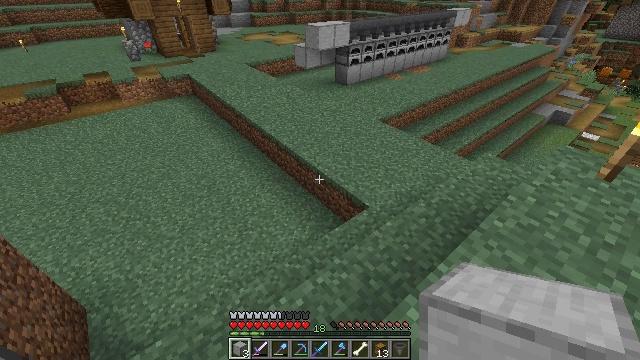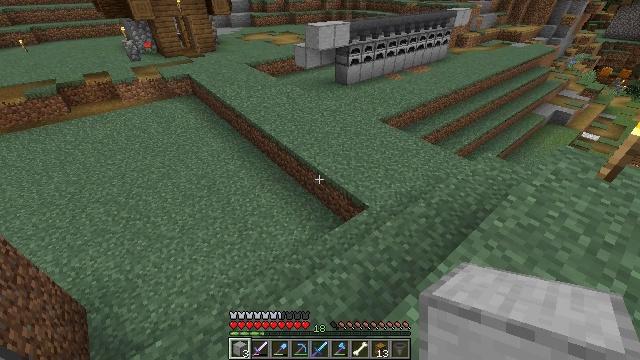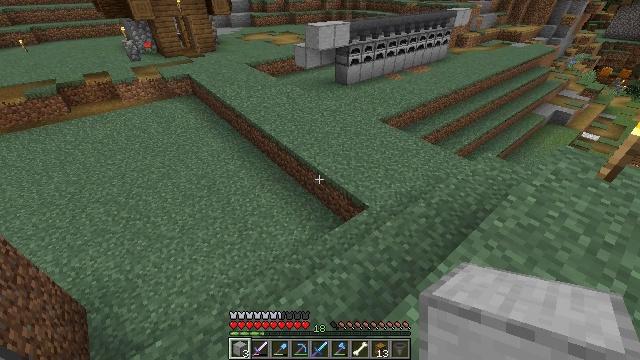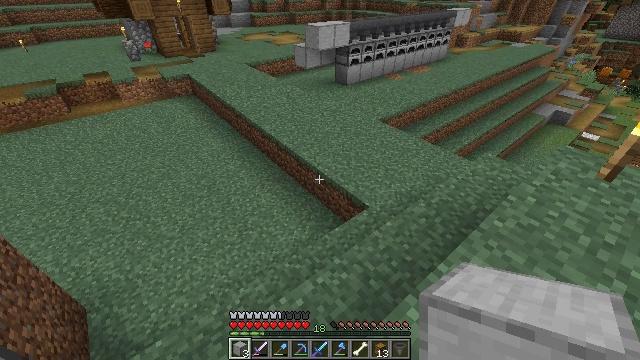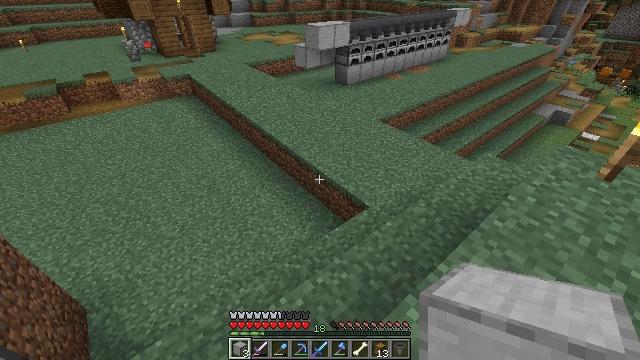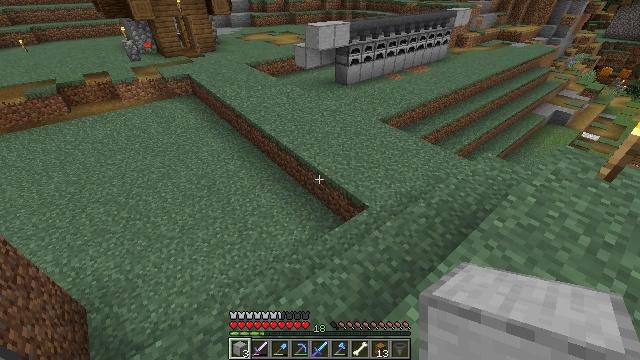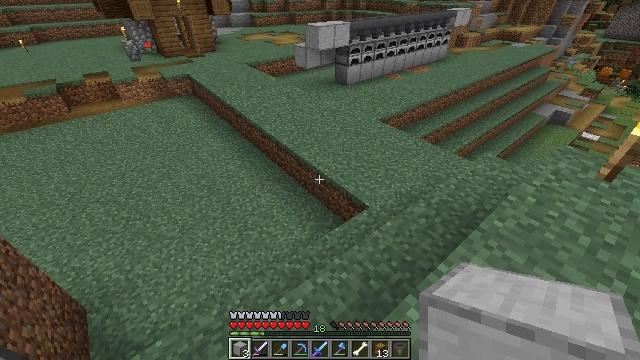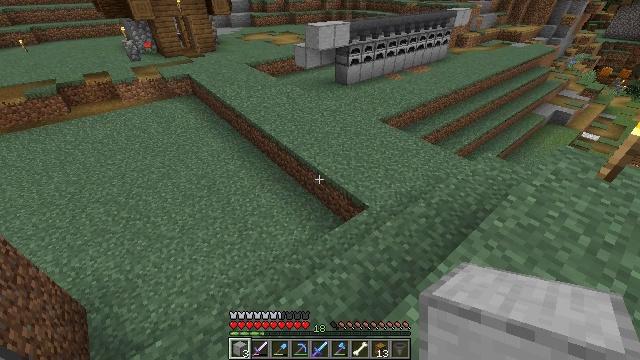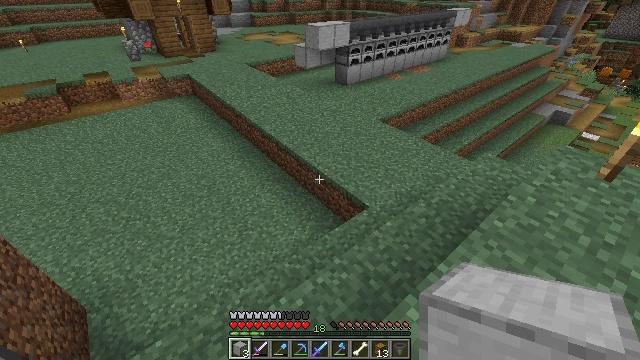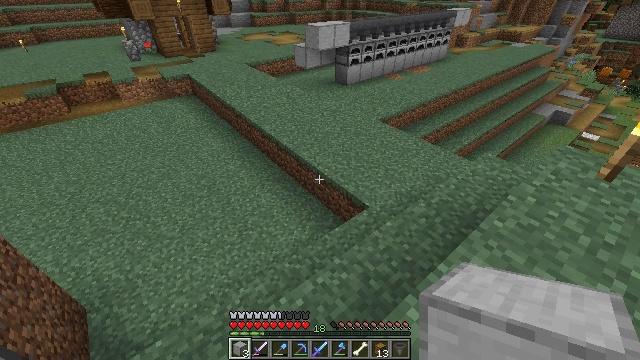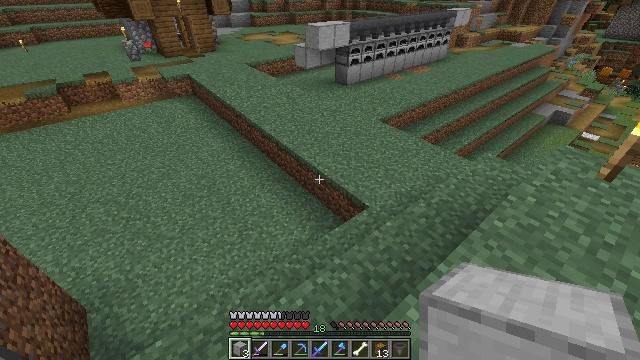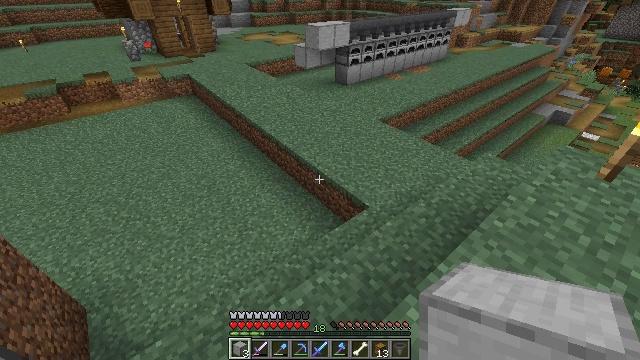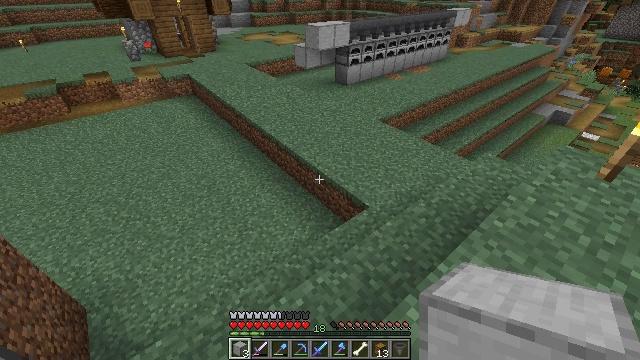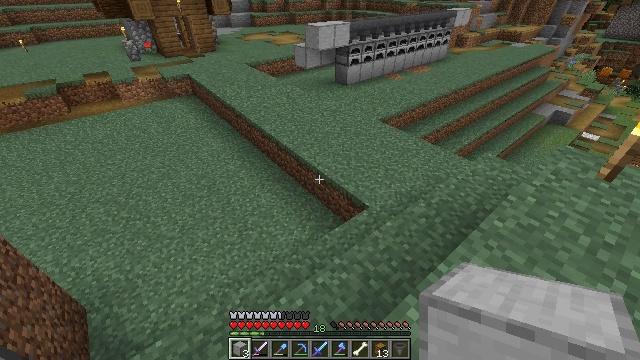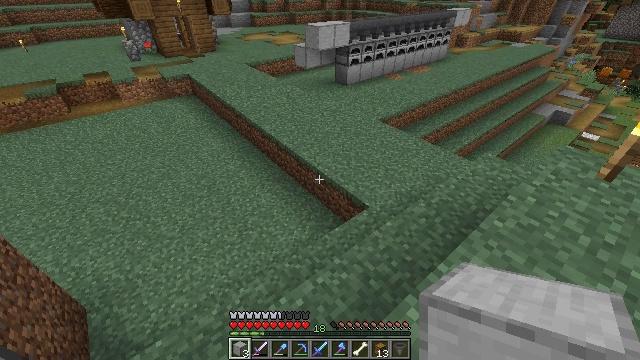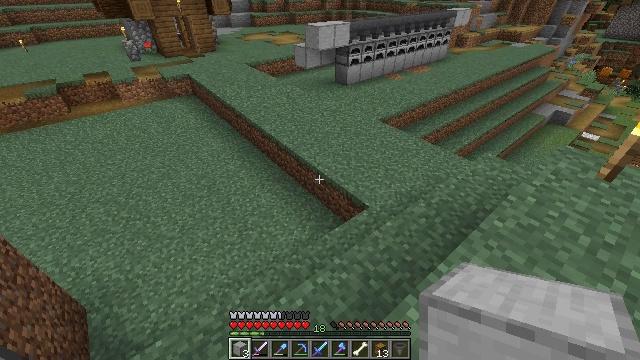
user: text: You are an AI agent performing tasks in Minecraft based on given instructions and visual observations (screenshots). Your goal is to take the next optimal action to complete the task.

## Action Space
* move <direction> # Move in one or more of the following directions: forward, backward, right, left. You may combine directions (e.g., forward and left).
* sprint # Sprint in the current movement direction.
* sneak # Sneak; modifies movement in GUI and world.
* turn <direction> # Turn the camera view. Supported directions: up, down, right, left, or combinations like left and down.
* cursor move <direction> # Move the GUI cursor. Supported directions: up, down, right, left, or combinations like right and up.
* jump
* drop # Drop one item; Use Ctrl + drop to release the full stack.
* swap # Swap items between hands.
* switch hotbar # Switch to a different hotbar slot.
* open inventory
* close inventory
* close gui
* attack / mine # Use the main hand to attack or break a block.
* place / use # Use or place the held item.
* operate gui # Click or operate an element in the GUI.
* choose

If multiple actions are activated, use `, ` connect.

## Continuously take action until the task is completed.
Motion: motion action
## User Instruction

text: Craft a smooth stone.
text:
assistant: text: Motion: no_op
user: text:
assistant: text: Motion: no_op
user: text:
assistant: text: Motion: no_op
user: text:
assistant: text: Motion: no_op
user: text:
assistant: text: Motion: no_op
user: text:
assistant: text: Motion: no_op
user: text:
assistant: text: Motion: no_op
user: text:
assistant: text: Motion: no_op
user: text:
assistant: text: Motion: no_op
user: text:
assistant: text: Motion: no_op
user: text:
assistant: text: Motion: no_op
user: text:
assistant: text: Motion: no_op
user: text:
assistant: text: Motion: no_op
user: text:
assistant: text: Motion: no_op
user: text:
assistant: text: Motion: no_op
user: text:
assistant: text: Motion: no_op
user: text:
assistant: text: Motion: no_op
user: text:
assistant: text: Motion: no_op
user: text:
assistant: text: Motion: no_op
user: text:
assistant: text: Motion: no_op
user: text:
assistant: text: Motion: no_op
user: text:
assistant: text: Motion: no_op
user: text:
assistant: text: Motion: no_op
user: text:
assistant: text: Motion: no_op
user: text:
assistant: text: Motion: no_op
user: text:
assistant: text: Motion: no_op
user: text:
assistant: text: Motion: no_op
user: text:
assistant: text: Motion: no_op
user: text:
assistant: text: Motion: no_op
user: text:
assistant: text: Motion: no_op